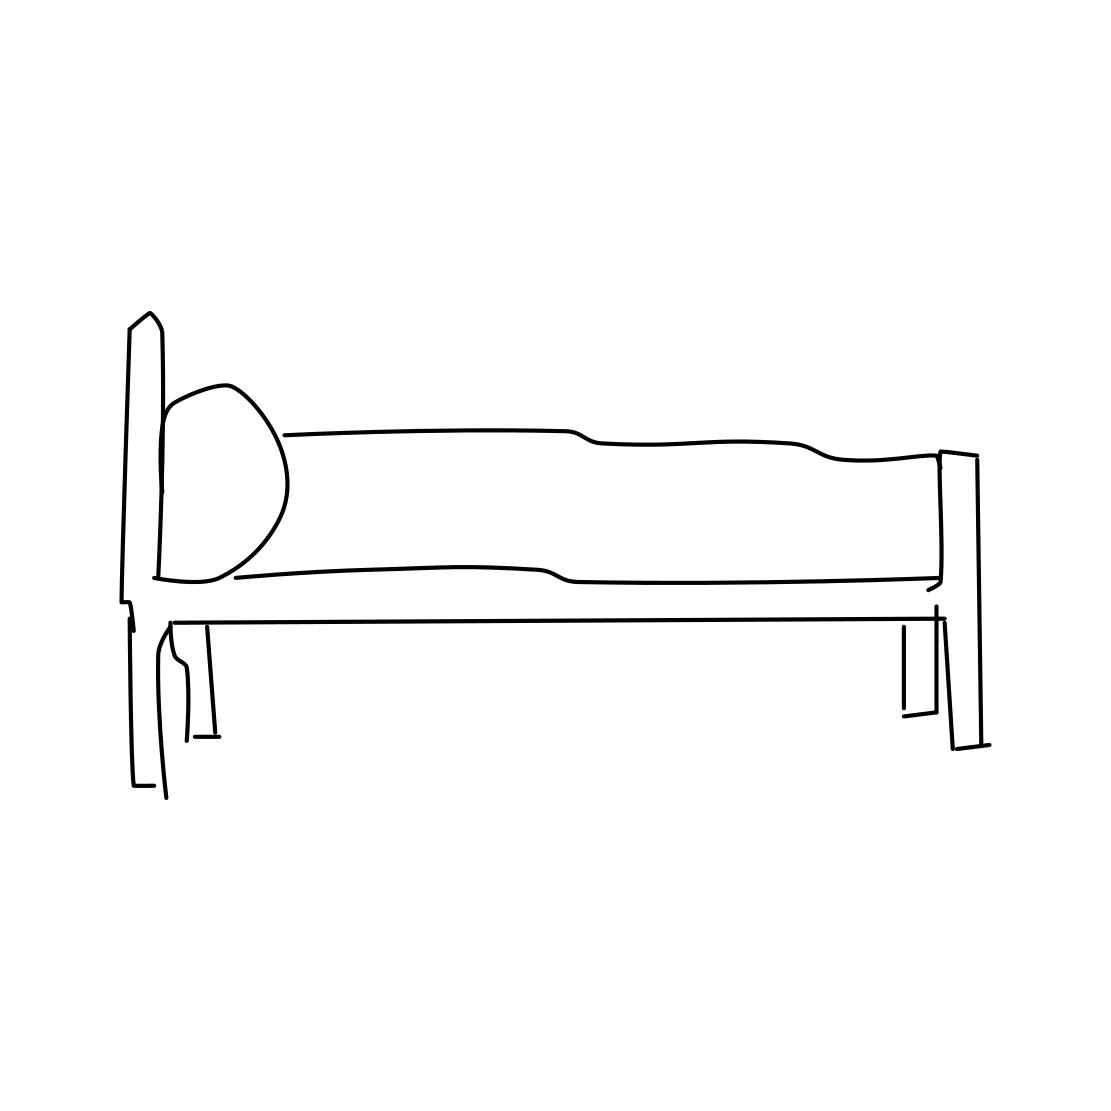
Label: bed